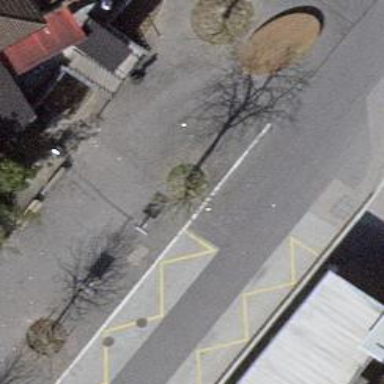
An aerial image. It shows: Platform for public transport. The platform is located by the road.